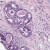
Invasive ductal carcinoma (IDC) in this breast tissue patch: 0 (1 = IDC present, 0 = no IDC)